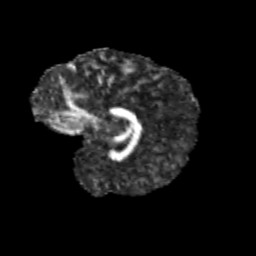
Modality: FA
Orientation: sagittal
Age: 13
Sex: male
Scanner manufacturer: siemens
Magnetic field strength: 3 T
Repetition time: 3.8 s
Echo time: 0.07 s